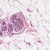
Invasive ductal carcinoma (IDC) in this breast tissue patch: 0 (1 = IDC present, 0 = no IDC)